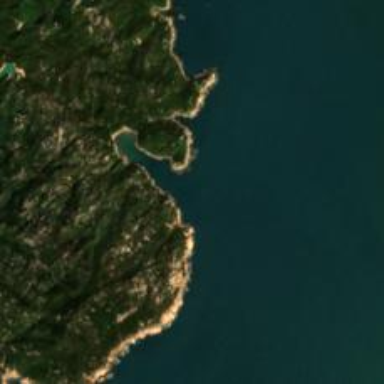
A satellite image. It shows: Beautiful bay in nature.